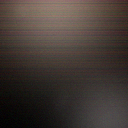
Screen state: off